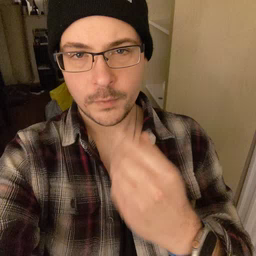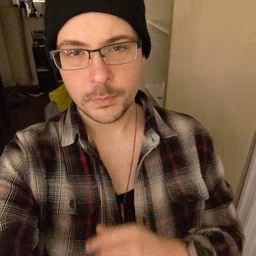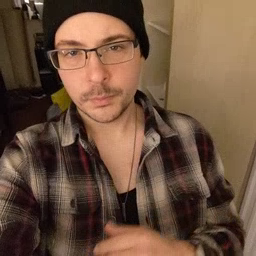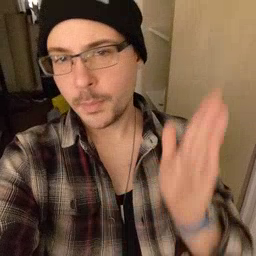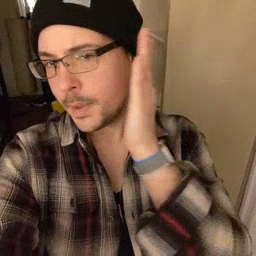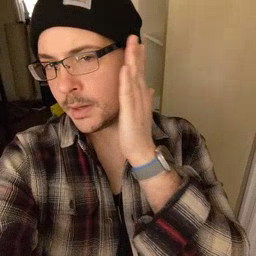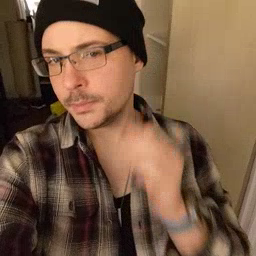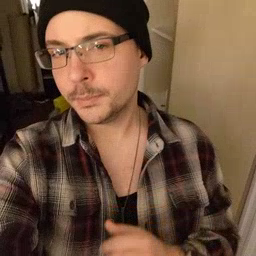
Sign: bed